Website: crate-barrel
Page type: account-selection
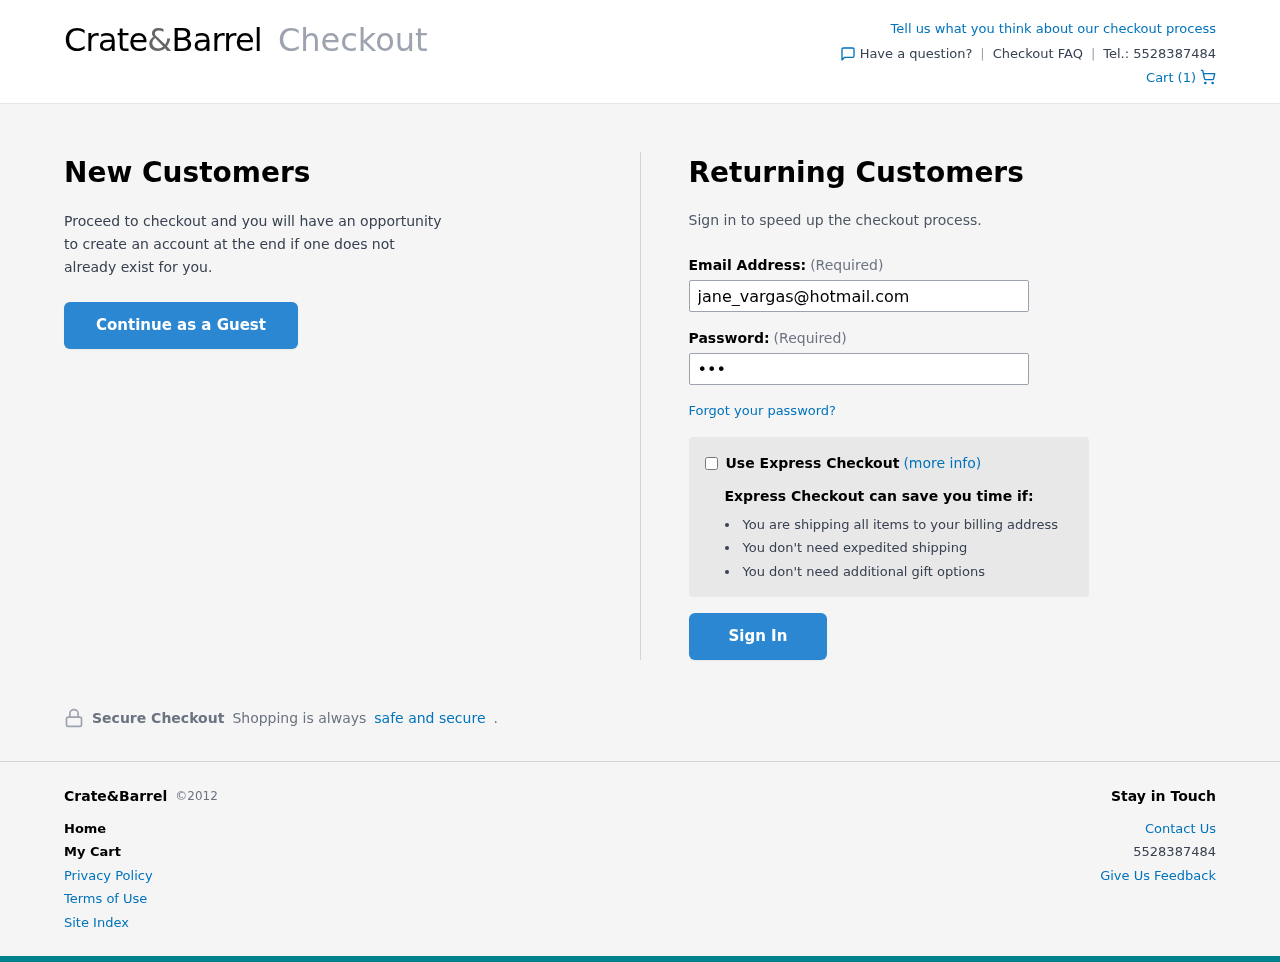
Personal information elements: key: PII_EMAIL
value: jane_vargas@hotmail.com
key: PII_PHONE
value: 5528387484
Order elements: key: ORDER_NUM_ITEMS
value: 1